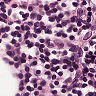
Metastatic tissue present: no